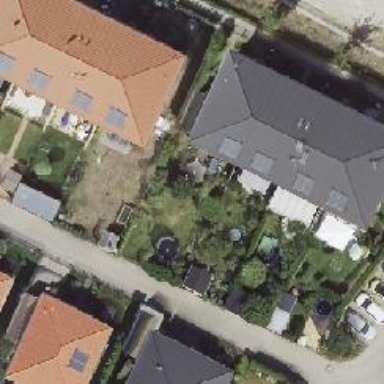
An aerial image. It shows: Garden surrounded by fence.